Question: I'have some troubles binding dsata to my Tabl;e in JavaFX>
I've got my model
Conductor.java
'''
package model;
'''
public class Conductor {
'''
private Integer mID;
private String mNombre;
private String mNIF;
private String mAutonomo;
private String mEmpresa;
private String mCIF;
public Conductor(){}
public Conductor(String nombre, String NIF, String autonomo,
String empresa, String CIF) {
super();
this.mNombre = nombre;
this.mNIF = NIF;
this.mAutonomo = autonomo;
this.mEmpresa = empresa;
this.mCIF = CIF;
}
public Conductor(Integer ID,String nombre, String NIF, String autonomo,
String empresa, String CIF) {
this.mID = ID;
this.mNombre = nombre;
this.mNIF = NIF;
this.mAutonomo = autonomo;
this.mEmpresa = empresa;
this.mCIF = CIF;
}
public Integer getmID() {
return mID;
}
public void setmID(Integer mID) {
this.mID = mID;
}
public String getmNombre() {
return mNombre;
}
public void setmNombre(String mNombre) {
this.mNombre = mNombre;
}
public String getmNIF() {
return mNIF;
}
public void setmNIF(String mNIF) {
this.mNIF = mNIF;
}
public String getmAutonomo() {
return mAutonomo;
}
public void setmAutonomo(String mAutonomo) {
this.mAutonomo = mAutonomo;
}
public String getmEmpresa() {
return mEmpresa;
}
public void setmEmpresa(String mEmpresa) {
this.mEmpresa = mEmpresa;
}
public String getmCIF() {
return mCIF;
}
public void setmCIF(String mCIF) {
this.mCIF = mCIF;
}
@Override
public String toString() {
return "Conductor [mID=" + mID + ", mNombre=" + mNombre + ", mNIF="
+ mNIF + ", mAutonomo=" + mAutonomo + ", mEmpresa=" + mEmpresa
+ ", mCIF=" + mCIF + "]";
}
'''
}
and my layout file>
SituacionView.fxml
'''
<?xml version="1.0" encoding="UTF-8"?>
<?import java.lang.*?>
<?import javafx.scene.control.*?>
<?import javafx.scene.layout.*?>
<?import javafx.scene.layout.BorderPane?>
<BorderPane prefHeight="700.0" prefWidth="1000.0" xmlns:fx="http://javafx.com/fxml/1" xmlns="http://javafx.com/javafx/2.2" fx:controller="controller.SituacionController">
<!-- TODO Add Nodes -->
<left>
<VBox prefHeight="1000.0" prefWidth="200.0">
<children>
<Label text="Conductores" />
<TableView fx:id="conductorTable" prefHeight="200.0" prefWidth="200.0">
<columns>
<TableColumn editable="false" id="nombreConductorColumn" maxWidth="5000.0" minWidth="10.0" prefWidth="200.0" text="Nombre" fx:id="nombreConductorColumn" />
</columns>
</TableView>
<Label fx:id="labb" text="Label" />
</children>
</VBox>
</left>
</BorderPane>
'''
and my controller clas
'''
public class SituacionController {
@FXML
private BorderPane mSituacionBorderPane;
//Parte Izquierda
@FXML
private TableView<Conductor> conductorTable;
@FXML
private TableColumn<Conductor, String> nombreConductorColumn;
@FXML
Label labb;
@FXML
private TableView<Orden> ordenesAsignadasSituacionTableView;
/**
* Lista Observable de conductores para la table
*/
private ObservableList<Conductor> conductorObservableList = FXCollections.observableArrayList();
@FXML
private void initialize() {
labb.setText("sadfa");
nombreConductorColumn.setCellValueFactory(new PropertyValueFactory<Conductor, String>("mNombre"));
conductorObservableList.add(new Conductor("AA", "AA", "AA", "AA", "AA"));
conductorTable.setItems(conductorObservableList);
}
}
'''

What i'm doing wrong???
THANKS A LOT!!!!! And sorry about my english!
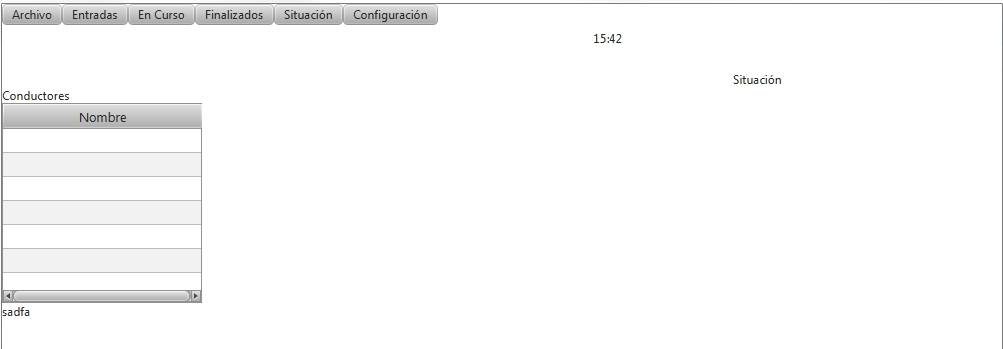
Answer: You need to use properties in order to have bindings. You'll have to change your coed to something like this;
'''
private StringProperty mNombre;
public Conductor(String nombre, String NIF, String autonomo,
String empresa, String CIF) {
mNombre = new SimpleStringProperty(nombre);
'''
If you don't want properties you have to write a custom cell factory
> The code shown above is the shortest possible code for creating a
TableView when the domain objects are designed with JavaFX properties
in mind (additionally, PropertyValueFactory supports normal JavaBean
properties too, although there is a caveat to this, so refer to the
class documentation for more information). When this is not the case,
it is necessary to provide a custom cell value factory.
<URL>
Note that the sample code won't work for you either as you have no public method for getting mNombre. If you want to use POJO then you'll need, at minimum, a getter and setter, ie. 'public String getMNombre(){return mNombre;}'.